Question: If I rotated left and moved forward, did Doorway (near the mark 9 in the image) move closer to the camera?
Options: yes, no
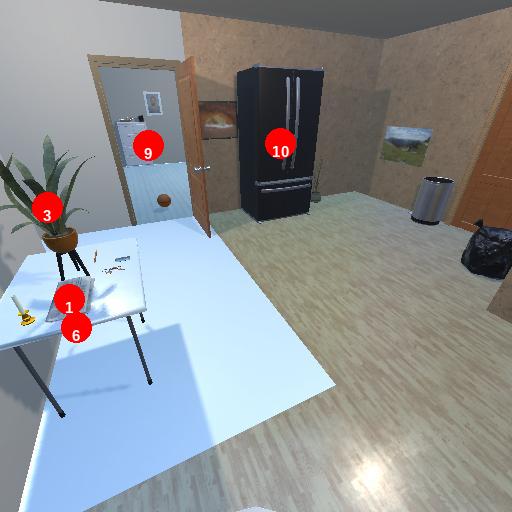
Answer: yes